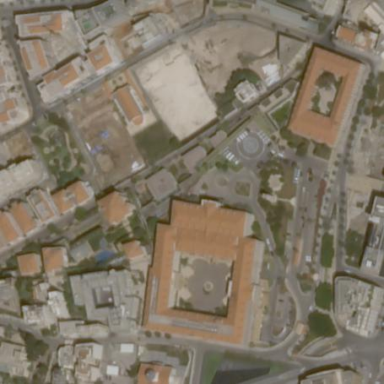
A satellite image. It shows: Building.